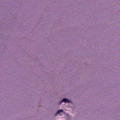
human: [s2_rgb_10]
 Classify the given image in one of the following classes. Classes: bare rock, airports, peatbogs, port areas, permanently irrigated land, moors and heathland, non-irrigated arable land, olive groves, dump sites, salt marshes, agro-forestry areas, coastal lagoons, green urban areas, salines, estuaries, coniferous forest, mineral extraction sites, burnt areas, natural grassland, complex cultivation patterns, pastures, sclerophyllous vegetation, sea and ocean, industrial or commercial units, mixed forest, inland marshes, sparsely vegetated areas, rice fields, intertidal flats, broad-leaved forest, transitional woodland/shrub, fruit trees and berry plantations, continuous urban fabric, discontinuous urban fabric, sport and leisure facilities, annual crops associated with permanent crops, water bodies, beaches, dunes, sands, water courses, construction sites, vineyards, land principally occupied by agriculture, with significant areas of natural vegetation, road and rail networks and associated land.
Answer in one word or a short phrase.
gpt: sea and ocean